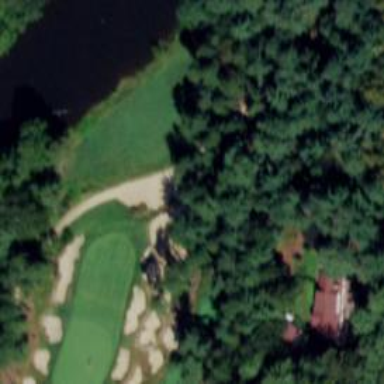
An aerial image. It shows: Golf bunker filled with sandy terrain.